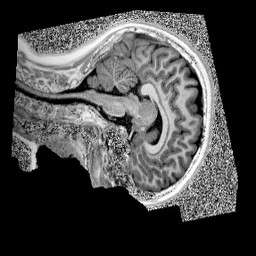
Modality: UNIT1
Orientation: sagittal
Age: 11
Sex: female
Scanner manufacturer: siemens
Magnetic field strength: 3 T
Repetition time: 4 s
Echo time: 0.00299 s